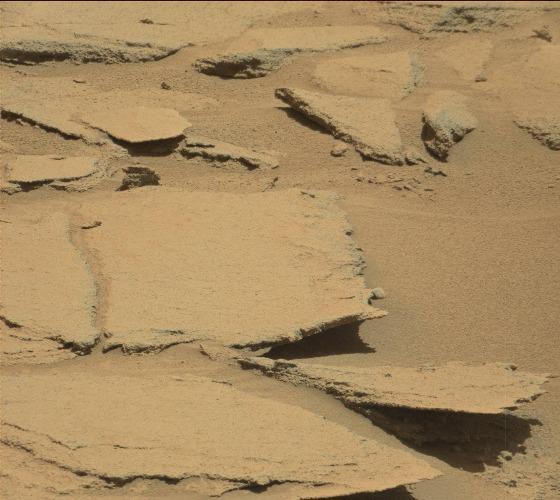
Terrain classes present: Bedrock, Gravel / Sand / Soil, Rock, Shadow